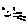
Label: cat